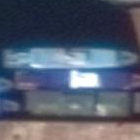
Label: civil